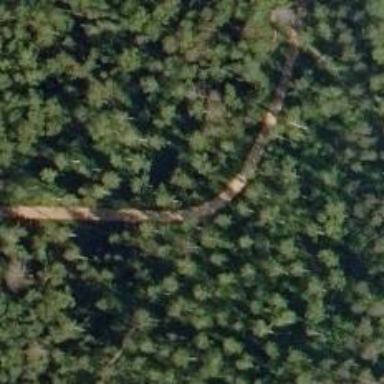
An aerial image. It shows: Path.